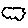
Label: cloud